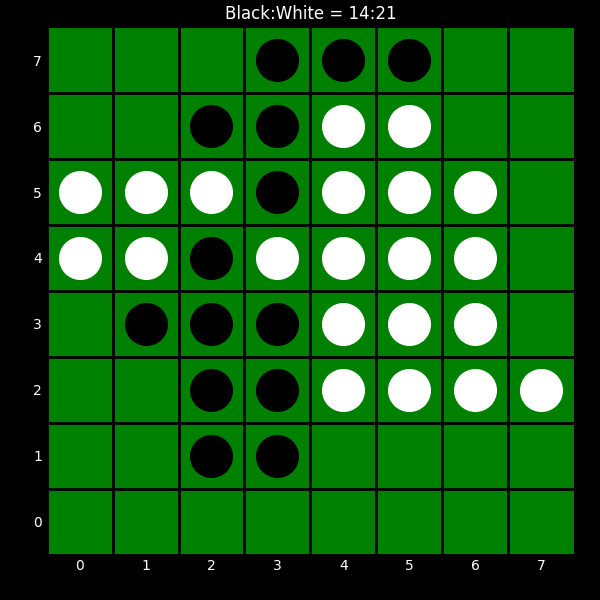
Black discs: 14
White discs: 21